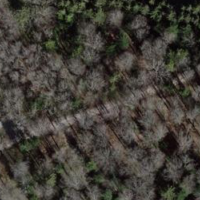
EUNIS habitat code: 41
Species observed at this site:
Fagopyrum esculentum